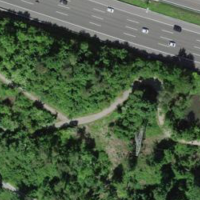
EUNIS habitat code: 57
Species observed at this site:
Certhia brachydactyla
Corvus corone
Cyanistes caeruleus
Anas platyrhynchos
Troglodytes troglodytes
Dendrocopos major
Streptopelia decaocto
Passer domesticus
Fringilla coelebs
Buteo buteo
Sylvia atricapilla
Spinus spinus
Turdus merula
Chroicocephalus ridibundus
Gallinula chloropus
Mareca strepera
Parus major
Erithacus rubecula
Mergus merganser
Milvus milvus
Pica pica
Regulus regulus
Motacilla alba
Ficedula hypoleuca